Question: I don't understand why I have margin from the left:

CSS:
'''
html, body {
font-family:Myriad Pro, sans-serif;
font-size:18px;
color:#000;
margin:0px;
padding:0px;
background: url('./images/background.png');
}
#container {
width:890px;
height:530px;
margin:36px auto;
}
#userList {
width:228px;
height:355px;
float:right;
border:1px solid #cccccc;
}
.users li {
list-style-type:none;
background-color: #f2f2f2;
width:100%;
height:50px;
border-bottom: 1px solid #cccccc;
}
'''
HTML:
'''
<div id="userList"><ul class="users"><li><img src="./pic/none.png">Piet van Meerdijk</li><li><img src="./pic/none.png">Henk v/d Wal</li></ul></div>
'''
When I put margin-left:-40px; in the CSS code the li item will be on the left now, but then have I a margin on the right. Why?
JSfiddle: <URL>
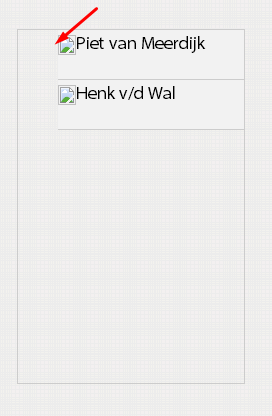
Answer: The '<ul>' tag has an automatic 'padding' of '40px' so you will need to change that to 0px:
'''
ul {
padding: 0px;
}
'''
This should work across all browsers.
Fiddle: <URL>